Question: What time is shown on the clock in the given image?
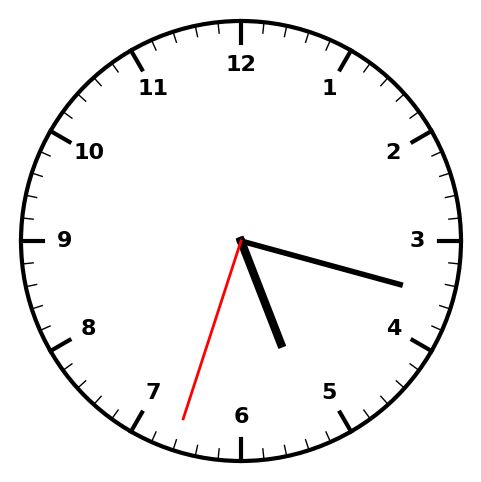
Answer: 05:17:33